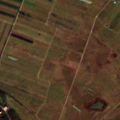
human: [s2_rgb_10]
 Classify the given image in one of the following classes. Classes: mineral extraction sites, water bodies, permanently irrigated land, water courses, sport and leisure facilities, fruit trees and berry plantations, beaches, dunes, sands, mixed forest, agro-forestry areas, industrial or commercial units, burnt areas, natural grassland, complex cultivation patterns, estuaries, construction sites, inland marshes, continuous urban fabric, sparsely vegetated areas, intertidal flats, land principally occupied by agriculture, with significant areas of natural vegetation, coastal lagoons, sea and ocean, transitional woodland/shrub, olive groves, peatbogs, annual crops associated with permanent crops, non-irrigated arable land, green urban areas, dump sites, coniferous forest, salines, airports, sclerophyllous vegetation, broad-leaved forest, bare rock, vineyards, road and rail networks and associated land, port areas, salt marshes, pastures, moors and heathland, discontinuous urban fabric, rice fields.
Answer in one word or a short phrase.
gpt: non-irrigated arable land, natural grassland